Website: apple
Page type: orders-overview
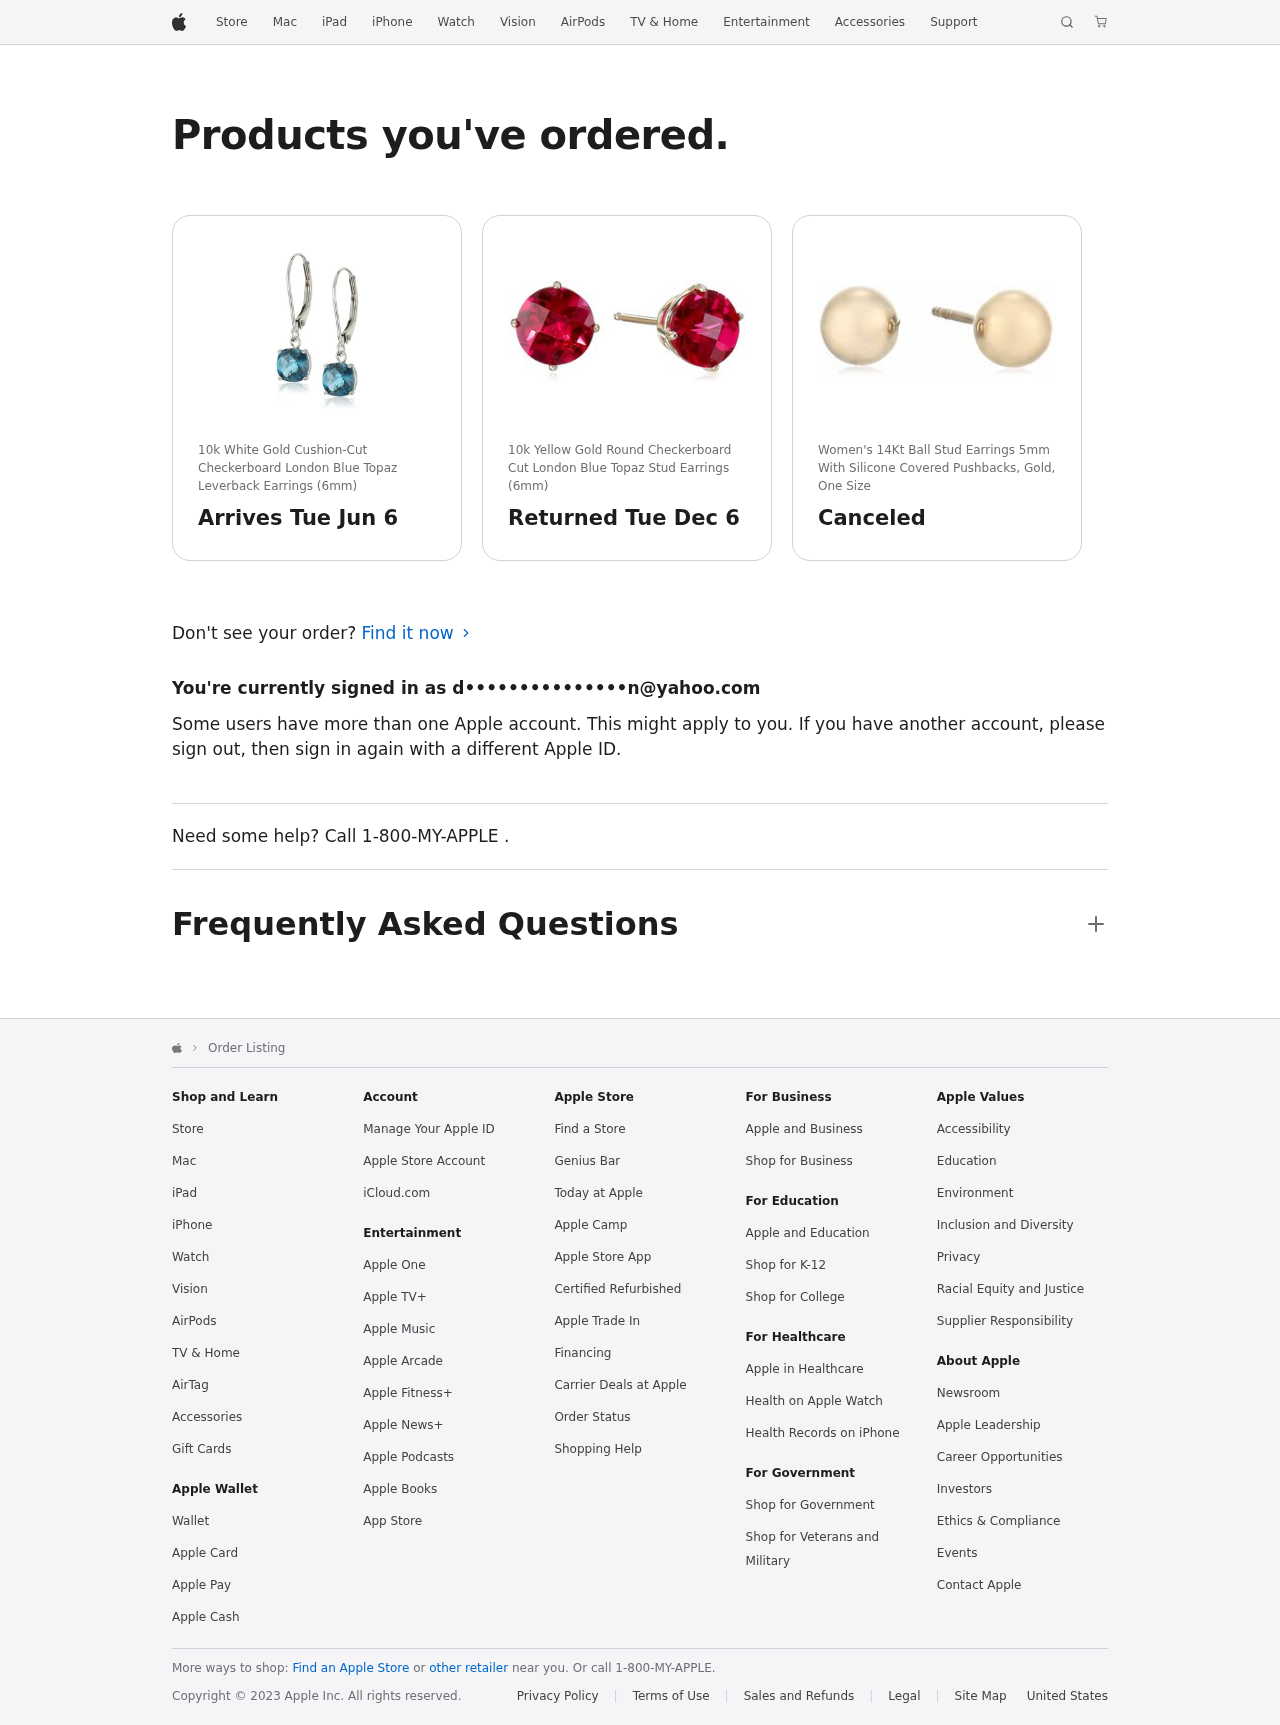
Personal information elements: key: PII_EMAIL
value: d•••••••••••••••n@yahoo.com
Product elements: key: PRODUCT1_NAME
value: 10k White Gold Cushion-Cut Checkerboard London Blue Topaz Leverback Earrings (6mm)
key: PRODUCT2_NAME
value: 10k Yellow Gold Round Checkerboard Cut London Blue Topaz Stud Earrings (6mm)
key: PRODUCT3_NAME
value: Women's 14Kt Ball Stud Earrings 5mm With Silicone Covered Pushbacks, Gold, One Size
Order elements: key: ORDER_DELIVERY_DATE
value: Tue Jun 6
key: ORDER_RETURN_BY_DATE
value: Tue Dec 6